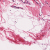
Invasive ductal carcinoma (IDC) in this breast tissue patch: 0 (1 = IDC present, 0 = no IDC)